Question: I am trying to use 'subplot' with square axis but I failed, Below part of my code. I got 'Fig' that has two plots but each one has different size
'''
for i=1:N
figure
subplot (2,1,1);
plot (r(i,:),p(i,:));
grid on
set(gca, 'XTick', 0:0.5:4)
set(gca, 'YTick', -1:0.15:0.2)
axis square
xlim([0 4]);
ylim([-1 0.2]);
subplot (2,1,2);
[r,y]= meshgrid(linspace(0,4),linspace(0,4));
U =eval(U1);
[~,h] = contour(r,y,U,[0.001 0.01 0.05 0.08 0.1 0.2 0.25 0.3 0.4]);
set(h,'ShowText','on','TextStep',get(h,'LevelStep')*2)
colormap cool
grid on
axis square
hold on
xlim([0 4]);
ylim([0 4]);
plot (R,Y,'*r');
hold off
daspect([1 1 1]);
end
'''

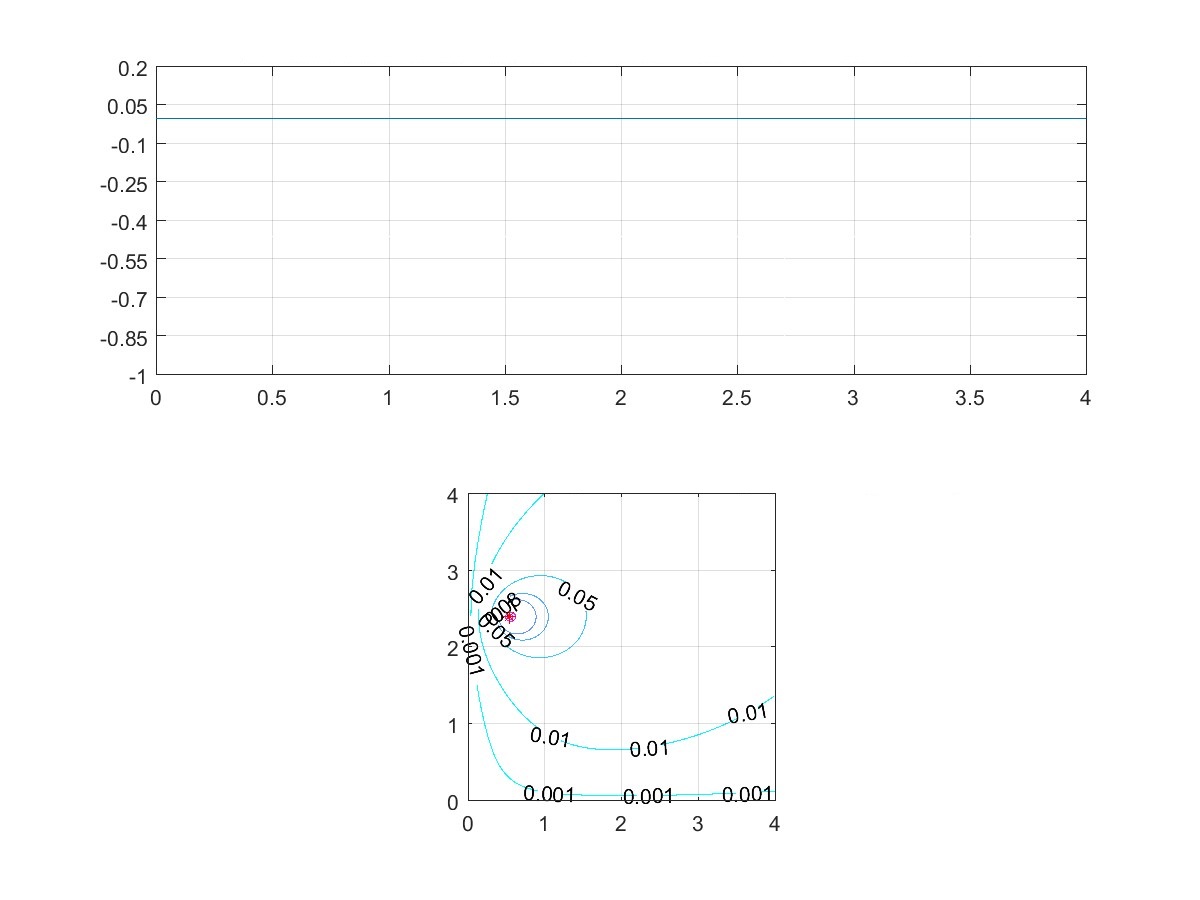
Answer: You should call 'axis square' changing the x and y limits of the axes after all plotting is done. If you change the xlims and ylims calling 'axis square' MATLAB will forget that you wanted it to be square. This is because there is no property of the 'axes' that indicates that you want a square matrix, it's simply computed when you call 'axes square' based upon the current xlims and ylims and the data aspect ratio.
'''
subplot (2,1,1);
plot (r(i,:),p(i,:));
grid on
set(gca, 'XTick', 0:0.5:4)
set(gca, 'YTick', -1:0.15:0.2)
%// Do not call axis square here
xlim([0 4]);
ylim([-1 0.2]);
%// Call axis square here after you change the x/y limits
axis square
'''